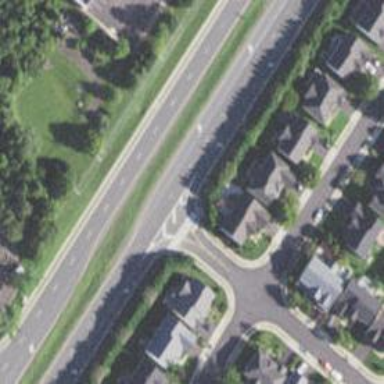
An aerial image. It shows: Primary link highway with asphalt surface.